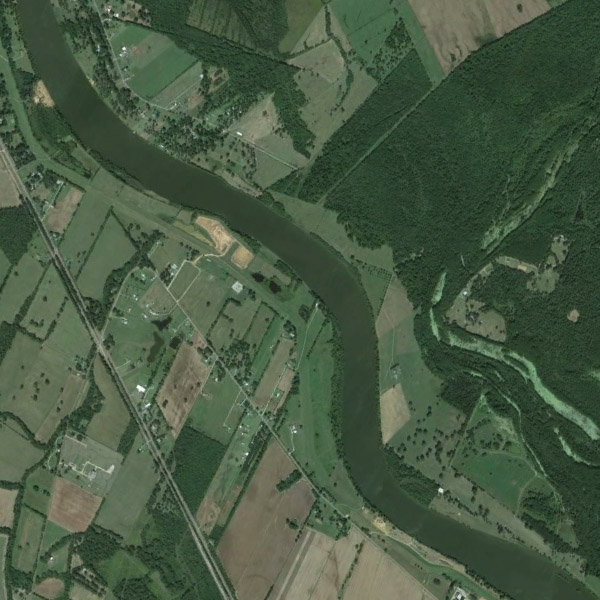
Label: River